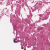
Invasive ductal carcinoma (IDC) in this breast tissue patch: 0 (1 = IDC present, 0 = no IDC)